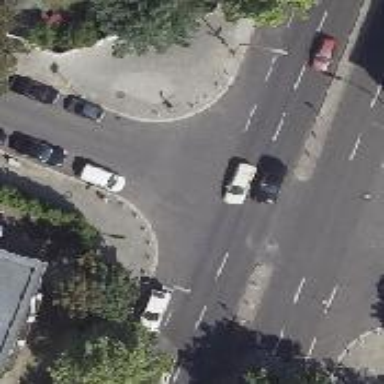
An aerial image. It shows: Unmarked crossing on footway.